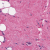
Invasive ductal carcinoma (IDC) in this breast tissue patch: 0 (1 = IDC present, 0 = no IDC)